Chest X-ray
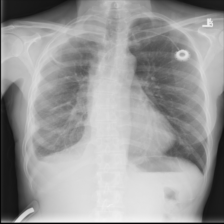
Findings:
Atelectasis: negative
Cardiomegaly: negative
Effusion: negative
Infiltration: negative
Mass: negative
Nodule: negative
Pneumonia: negative
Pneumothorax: negative
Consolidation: negative
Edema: negative
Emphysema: negative
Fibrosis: negative
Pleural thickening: positive
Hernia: negative